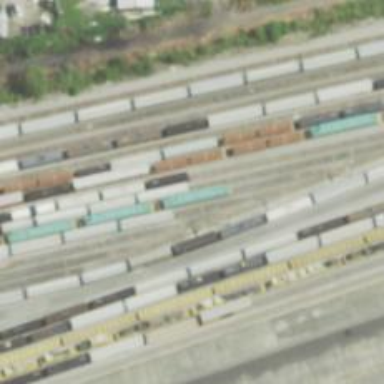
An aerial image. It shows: Railway siding with rails.